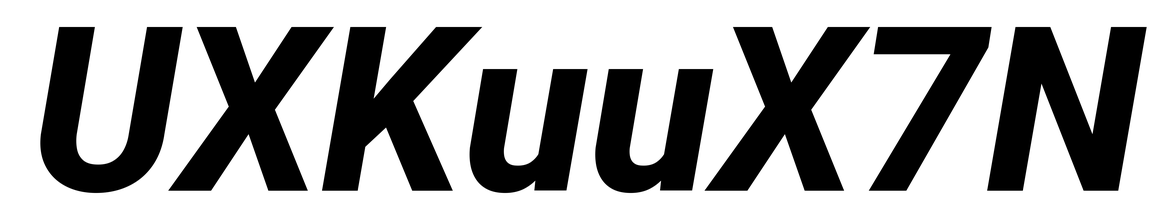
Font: Roboto-Italic_ExtraBold_Italic